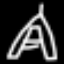
Label: The Eiffel Tower